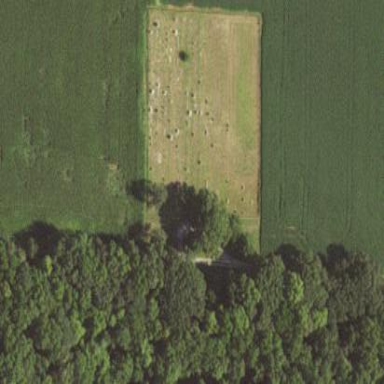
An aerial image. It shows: Grave yard.